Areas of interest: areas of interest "Educational"
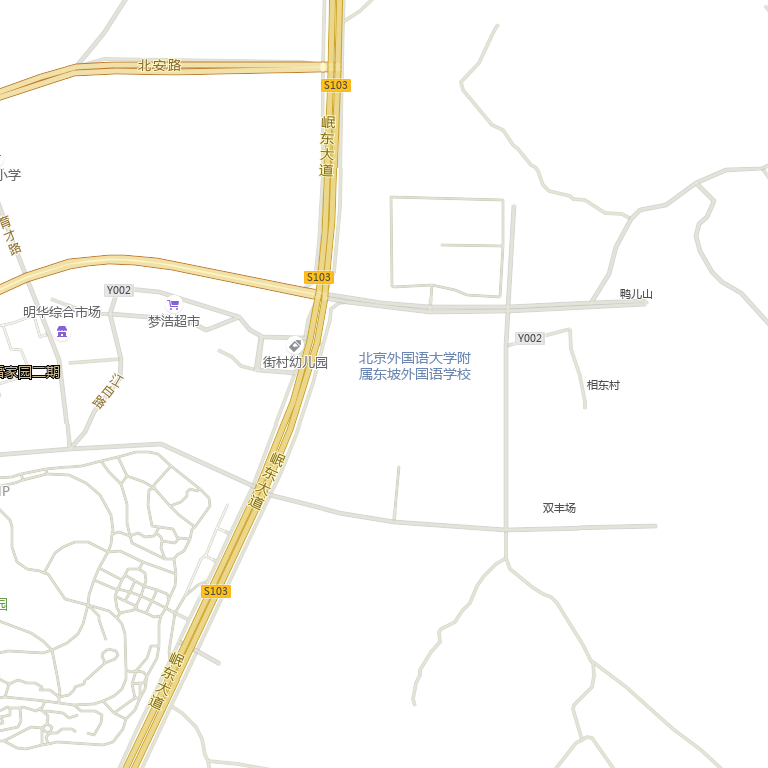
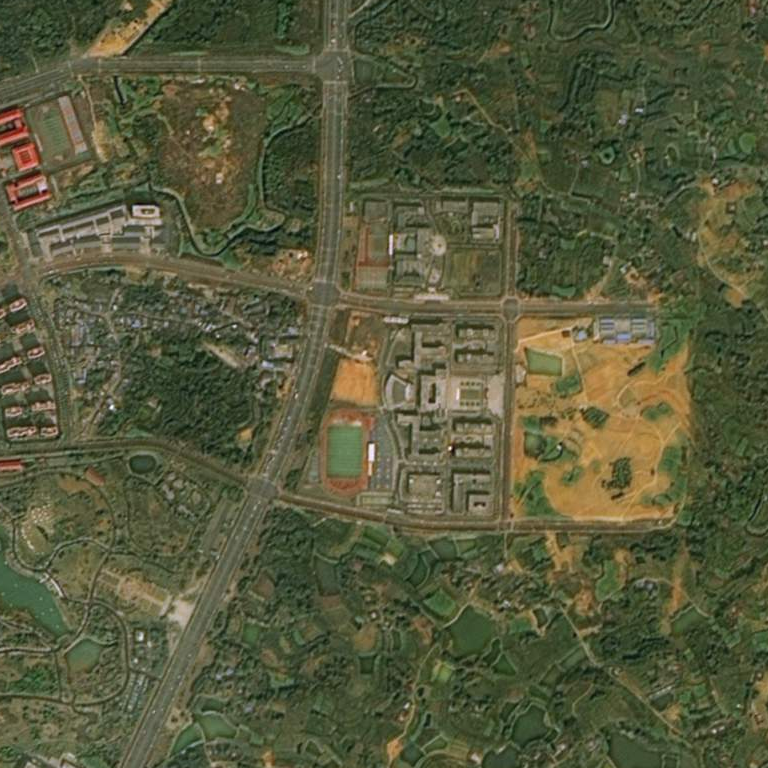